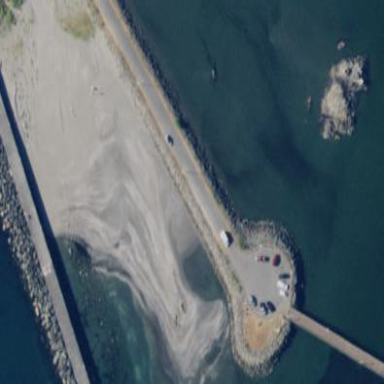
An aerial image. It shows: Breakwater structure.